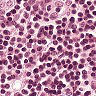
Metastatic tissue present: no